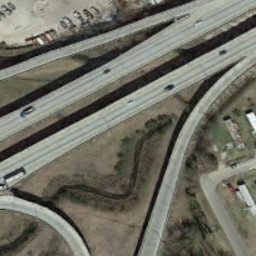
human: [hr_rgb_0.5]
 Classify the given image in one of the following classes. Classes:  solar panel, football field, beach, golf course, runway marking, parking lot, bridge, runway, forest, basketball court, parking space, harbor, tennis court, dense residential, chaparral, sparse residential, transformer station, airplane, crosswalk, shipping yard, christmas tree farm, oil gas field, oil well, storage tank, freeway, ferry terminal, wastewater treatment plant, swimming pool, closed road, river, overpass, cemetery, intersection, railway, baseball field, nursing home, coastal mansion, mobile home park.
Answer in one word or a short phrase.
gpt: overpass